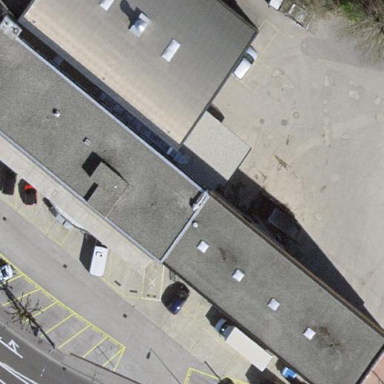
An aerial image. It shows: Industrial building.